Field crop: maize
Growth stage: 2
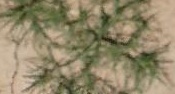
Species: salsola